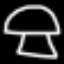
Label: mushroom